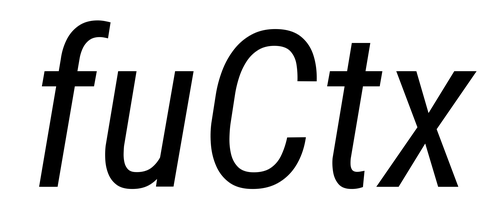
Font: Roboto-Italic_Condensed_Italic